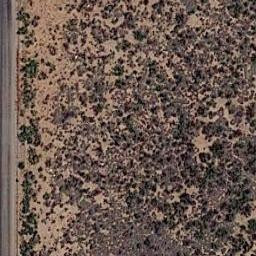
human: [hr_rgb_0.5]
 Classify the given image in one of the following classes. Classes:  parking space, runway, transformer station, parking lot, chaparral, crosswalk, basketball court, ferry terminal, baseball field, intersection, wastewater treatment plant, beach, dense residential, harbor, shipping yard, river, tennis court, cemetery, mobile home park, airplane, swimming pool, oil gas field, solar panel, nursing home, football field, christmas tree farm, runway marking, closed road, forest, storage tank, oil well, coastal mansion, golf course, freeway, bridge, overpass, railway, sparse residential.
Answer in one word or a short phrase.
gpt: chaparral